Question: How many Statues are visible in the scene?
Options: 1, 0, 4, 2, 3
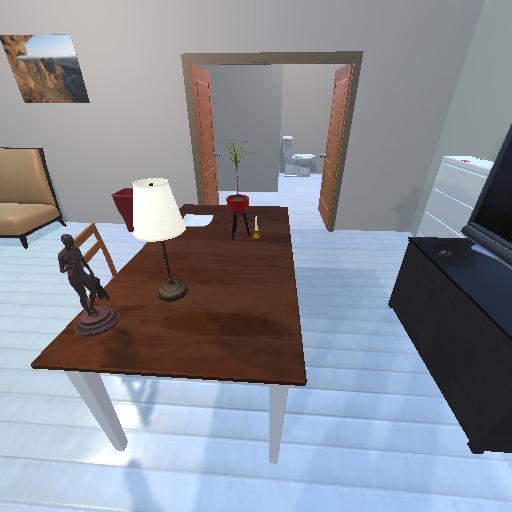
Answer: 1